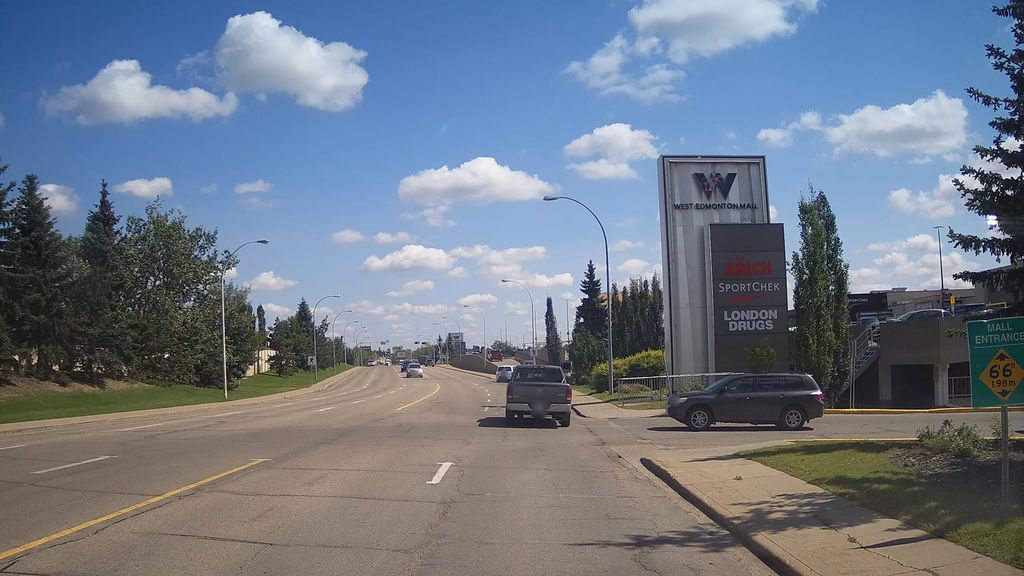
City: edmonton